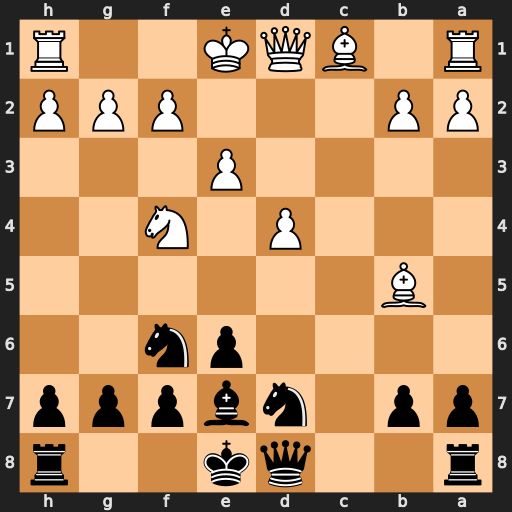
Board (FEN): r2qk2r/pp1nbppp/4pn2/1B6/3P1N2/4P3/PP3PPP/R1BQK2R
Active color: b
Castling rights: KQkq
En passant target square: -
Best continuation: Qa5+ Bd2 Qxb5